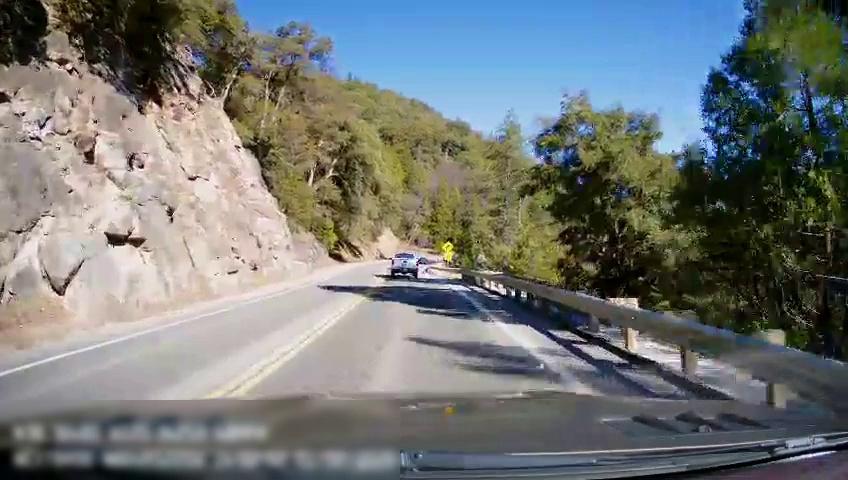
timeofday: Day
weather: Sunny
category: Drivable Space
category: Drivable Space
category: Vehicles | Truck
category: Lanes | Opposite Lane
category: Lanes | Current Lane
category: Lanes | Opposite Lane
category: Lanes | Current Lane
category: Traffic | Signs
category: Traffic | Signs